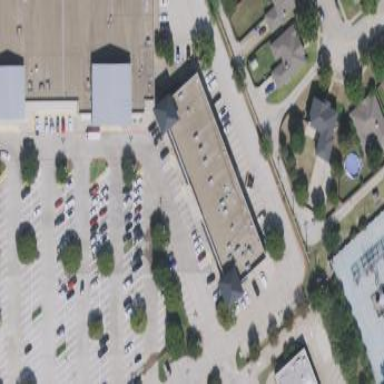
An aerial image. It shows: Retail building.